Question: Netbeans 6.8 and 6.9 highlighted all instances of a text search result in every open file be default. Toggling the highlight search did not affect the default setting - results were always highlighted unless highlighting was selected off after a search initiated.

But Netbeans 7.0 remembers the toggle highlight setting between searches. So after every text search I must either tolerate the highlighting from my last search or toggle highlighting off until I am ready to do a search again, then toggle highlighting back on. Then toggle back off again when I am done.
Is there any way to make Netbeans 7.0 behave like Netbeans 6.8/ 6.9 regarding the toggle highlight feature? I want Netbeans to always default to highlight search results after a new search is initiated, regardless of actions during the previous search.
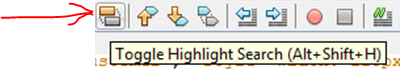
Answer: Netbeans 7.1 changed this behavior so it now works like it did in Netbeans 6.9 and previous versions. Apparently I was not the only person who did not like the change for 7.0.